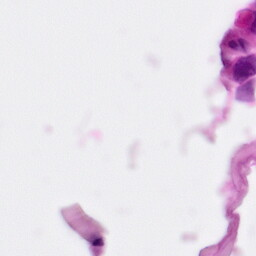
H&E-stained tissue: Pancreatic